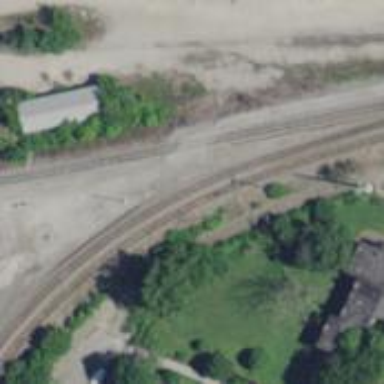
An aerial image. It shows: Railway level crossing.